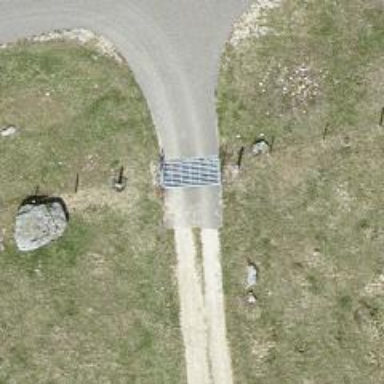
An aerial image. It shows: Cattle grid barrier.